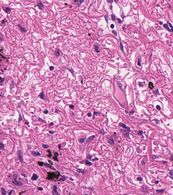
Tumor epithelial tissue: no
Tumor-associated stroma tissue: yes
Normal tissue: no